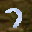
Label: 7